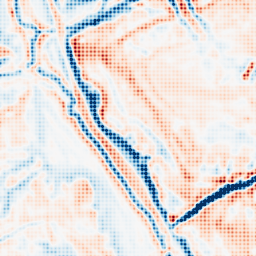
Category: multiscale
Decomposition family: dog
Decomposition parameters: sigma_low: 2
sigma_high: 5
Upsampling method: sinc_blackman
Upsampling parameters: scale: 8
kernel_size: 8
Upsampling scale: 8